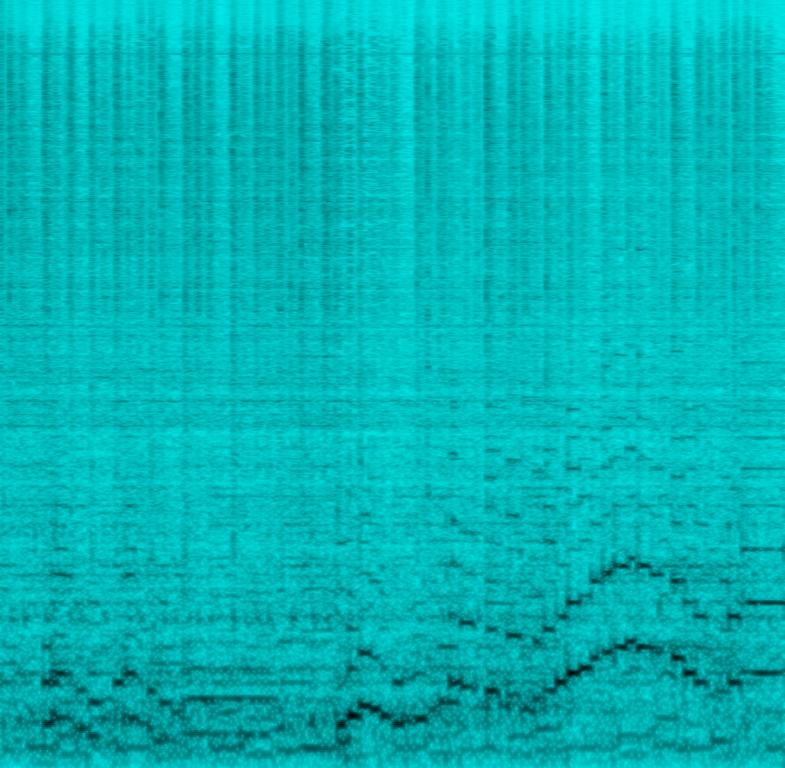
The music features an electric guitar playing what sounds to be a solo over a backing track or an actual recording of a song. The notes played in this passage are played fast. The vocabulary used by the guitarist resembles that of the jazz-fusion genre.